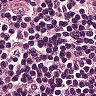
Metastatic tissue present: no